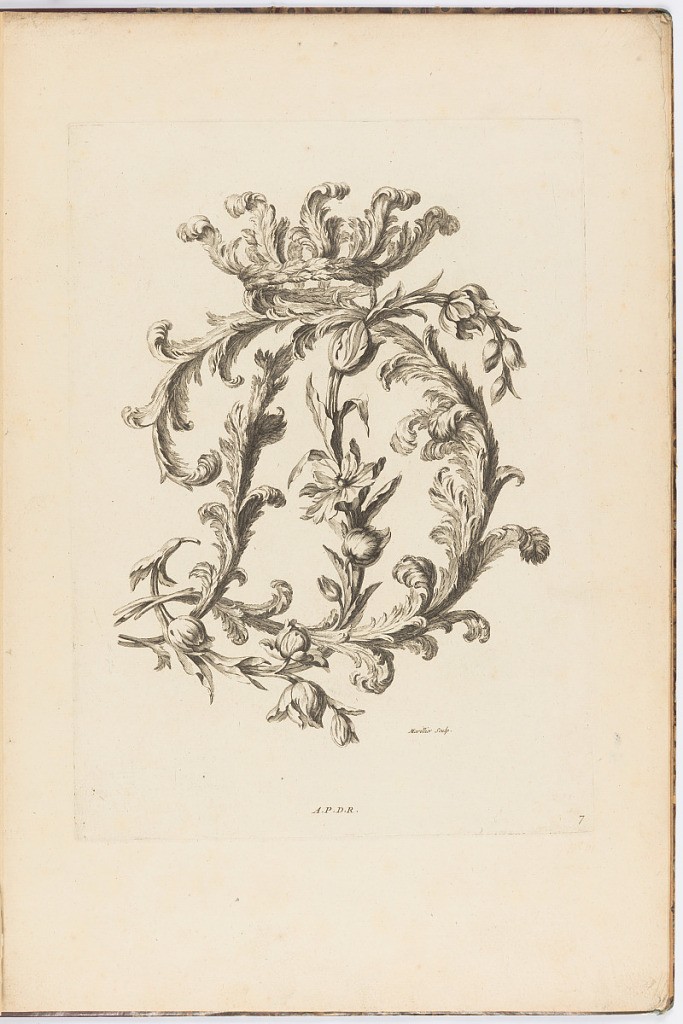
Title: Design for a Cipher (Interlaced Letters)
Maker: Charles-Germain de Saint-Aubin, French, 1721–1786
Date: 1766
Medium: Etching on paper
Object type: Print
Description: Design for the crowned letter D, interlaced and comprised of scrolling leaves, feathers, and flowers. The plate is signed and numbered.